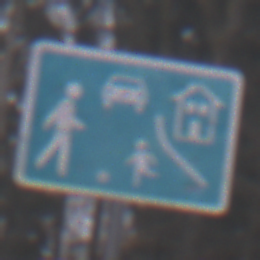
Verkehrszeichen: BeginnVerkehrsberuhigterBereich
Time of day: Midday
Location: Outdoor (Nature)
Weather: Overcast
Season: Autumn
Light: Natural